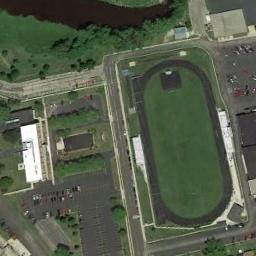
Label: ground_track_field